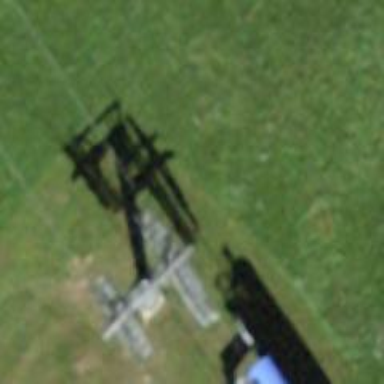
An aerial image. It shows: Pylon for aerialway.